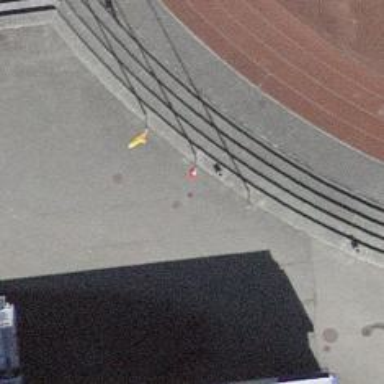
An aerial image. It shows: Flagpole which is man-made.